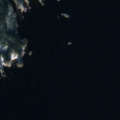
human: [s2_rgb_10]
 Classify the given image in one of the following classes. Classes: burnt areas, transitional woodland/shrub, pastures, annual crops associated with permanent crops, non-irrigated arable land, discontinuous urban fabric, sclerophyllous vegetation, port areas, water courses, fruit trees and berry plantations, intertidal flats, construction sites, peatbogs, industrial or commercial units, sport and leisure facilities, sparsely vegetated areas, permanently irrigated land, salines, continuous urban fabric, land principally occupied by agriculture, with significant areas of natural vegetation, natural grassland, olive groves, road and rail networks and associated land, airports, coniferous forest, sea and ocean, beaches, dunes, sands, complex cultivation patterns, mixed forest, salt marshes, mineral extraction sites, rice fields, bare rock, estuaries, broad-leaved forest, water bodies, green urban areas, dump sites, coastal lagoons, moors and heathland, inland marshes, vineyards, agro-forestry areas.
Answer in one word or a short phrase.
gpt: coniferous forest, water bodies